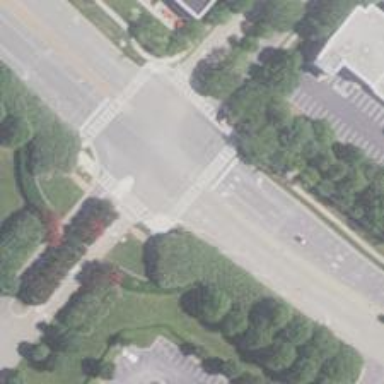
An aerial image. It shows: Marked crossing on footway.